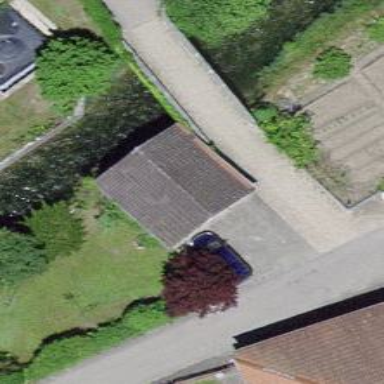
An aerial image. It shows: Garage.